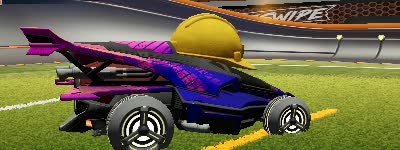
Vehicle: aftershock